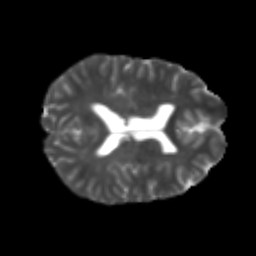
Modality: T2w
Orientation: axial
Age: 23
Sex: female
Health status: healthy
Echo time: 0.074 s